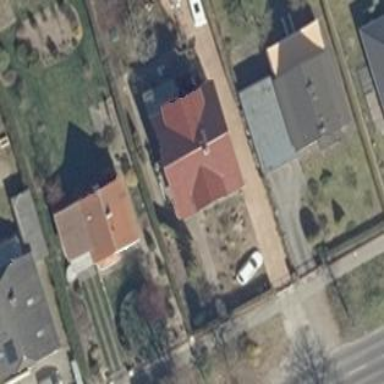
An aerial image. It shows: Detached building with gabled roof.